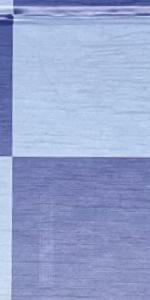
Label: Empty